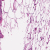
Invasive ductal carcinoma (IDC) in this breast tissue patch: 0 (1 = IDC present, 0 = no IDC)